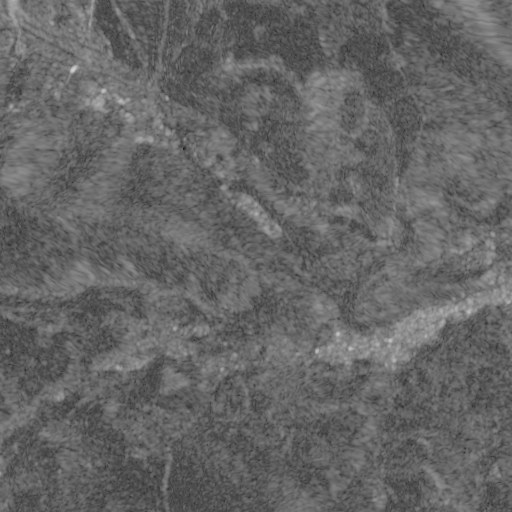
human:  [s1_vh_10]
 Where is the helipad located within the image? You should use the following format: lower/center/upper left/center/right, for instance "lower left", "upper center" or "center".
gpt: The helipad is located in the upper left of the image.
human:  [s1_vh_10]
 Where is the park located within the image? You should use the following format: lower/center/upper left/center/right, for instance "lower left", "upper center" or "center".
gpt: The park is located in the center right of the image.
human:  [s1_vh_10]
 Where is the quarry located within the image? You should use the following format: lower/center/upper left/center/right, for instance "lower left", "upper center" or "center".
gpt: The quarry is located in the upper left of the image.
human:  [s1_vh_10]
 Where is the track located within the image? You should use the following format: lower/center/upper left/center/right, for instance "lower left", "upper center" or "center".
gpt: The track is located in the center right of the image.
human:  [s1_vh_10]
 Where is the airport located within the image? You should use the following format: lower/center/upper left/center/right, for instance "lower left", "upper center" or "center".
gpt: There is no airport in the image.

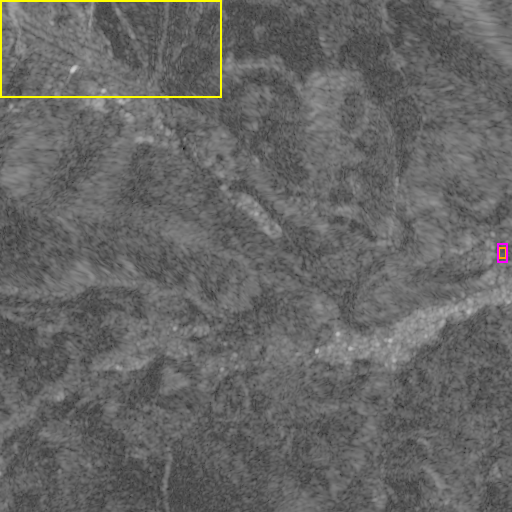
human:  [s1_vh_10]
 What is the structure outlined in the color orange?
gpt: The structure outlined in orange is a park.
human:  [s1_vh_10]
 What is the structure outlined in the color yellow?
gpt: The structure outlined in yellow is a quarry.
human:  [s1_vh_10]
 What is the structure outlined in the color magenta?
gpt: The structure outlined in magenta is a track.
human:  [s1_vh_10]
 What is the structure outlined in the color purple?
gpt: There is no purple outline.